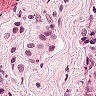
Metastatic tissue present: yes